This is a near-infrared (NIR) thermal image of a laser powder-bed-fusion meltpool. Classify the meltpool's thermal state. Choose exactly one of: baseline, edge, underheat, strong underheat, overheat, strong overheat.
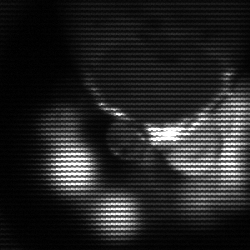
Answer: edge